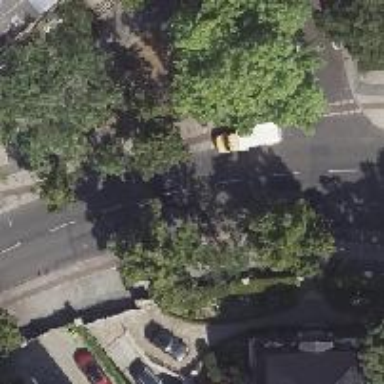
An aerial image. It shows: Secondary road with asphalt surface. It has sidewalks on both sides and cycle track.